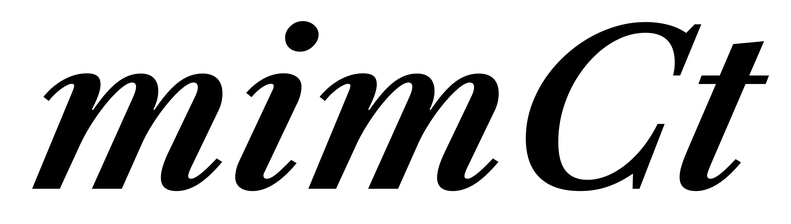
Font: LibreCaslonText-Italic_SemiBold_Italic